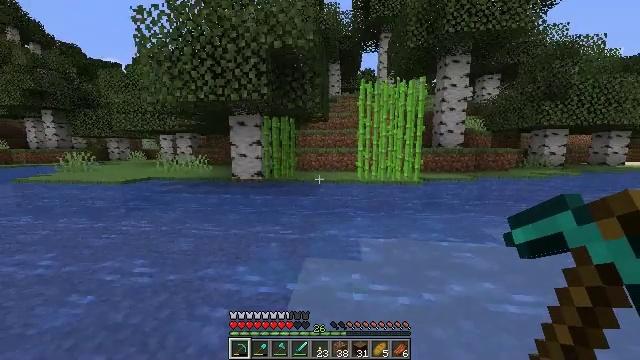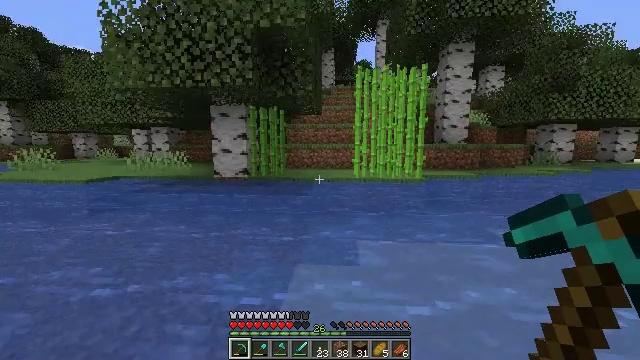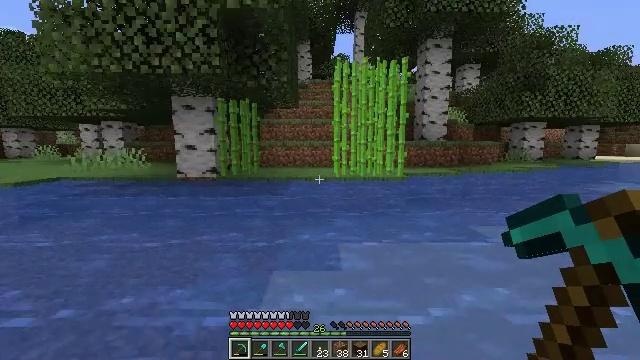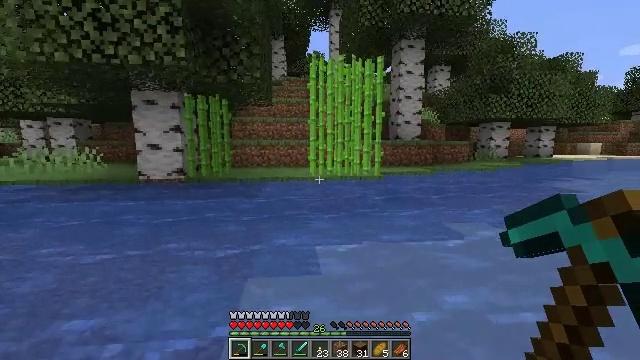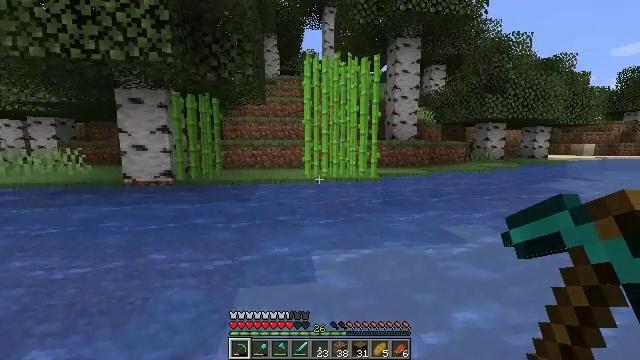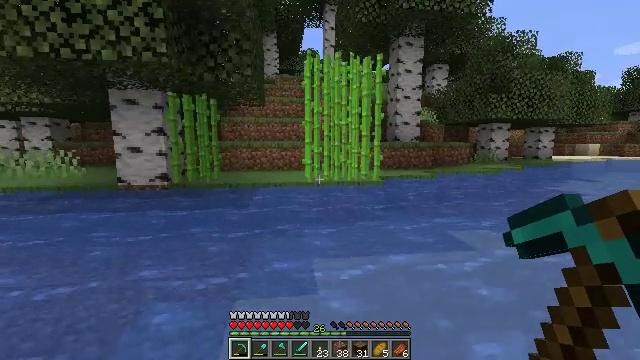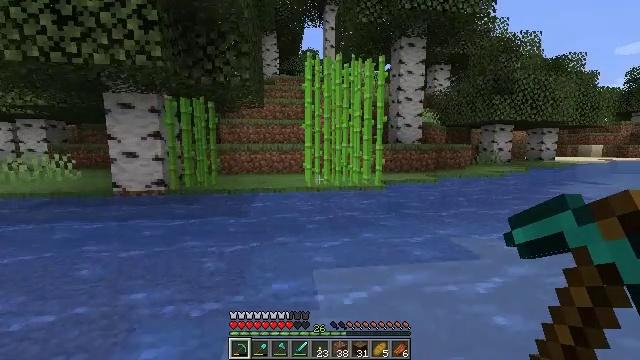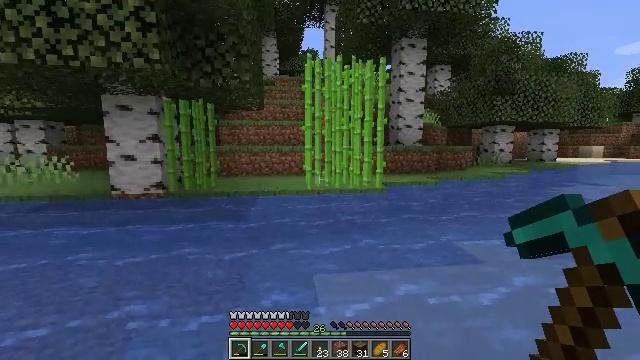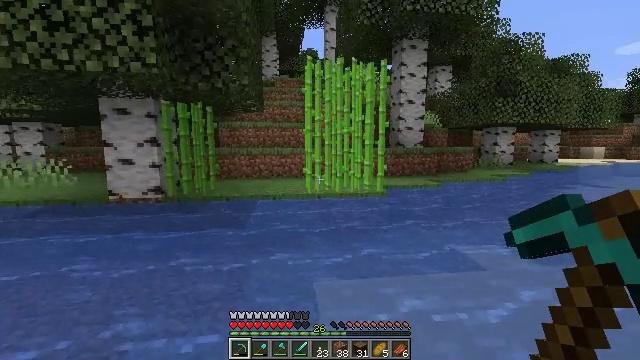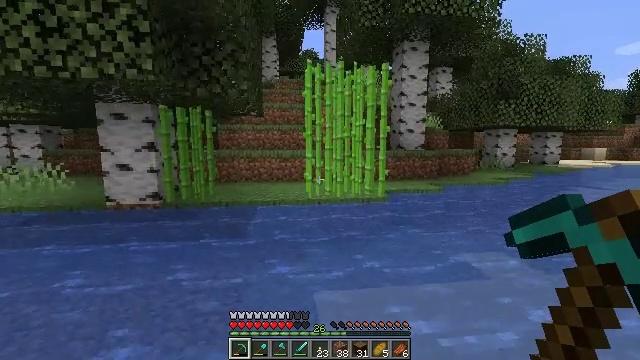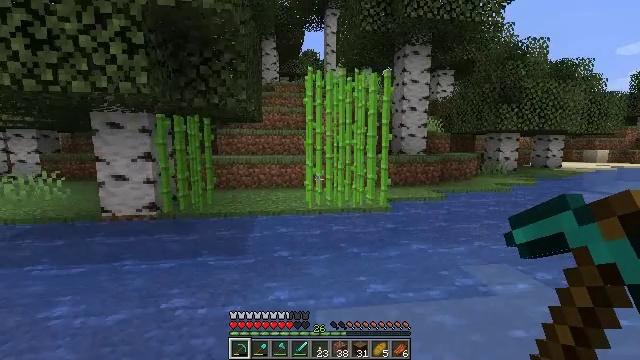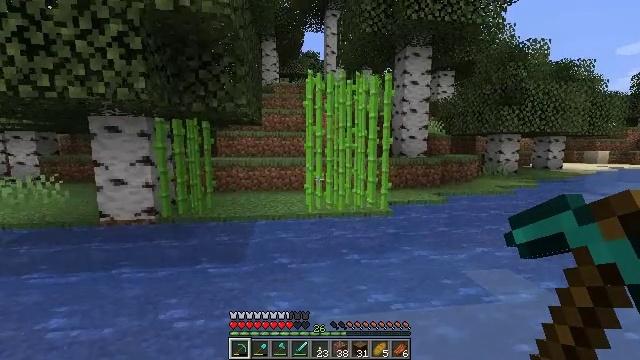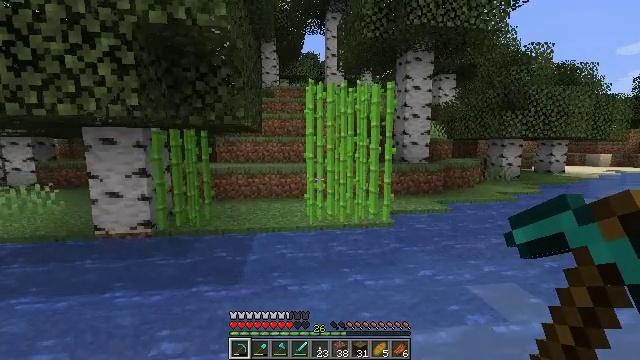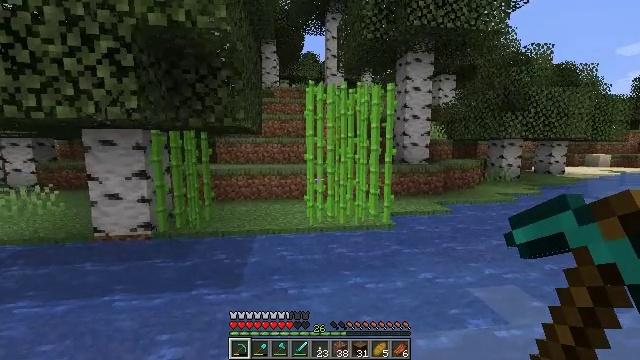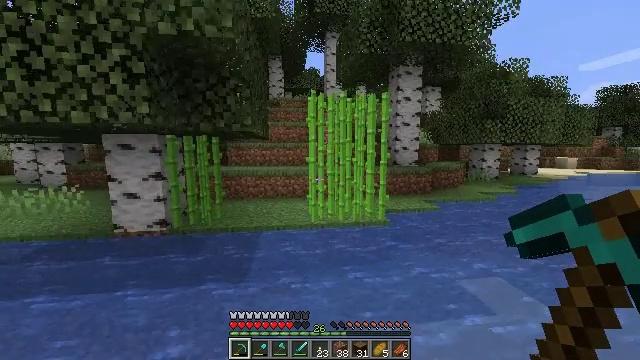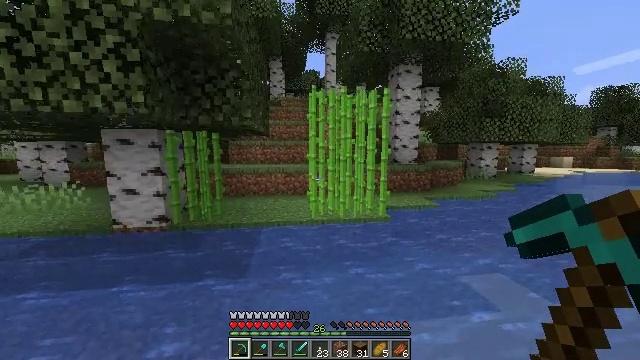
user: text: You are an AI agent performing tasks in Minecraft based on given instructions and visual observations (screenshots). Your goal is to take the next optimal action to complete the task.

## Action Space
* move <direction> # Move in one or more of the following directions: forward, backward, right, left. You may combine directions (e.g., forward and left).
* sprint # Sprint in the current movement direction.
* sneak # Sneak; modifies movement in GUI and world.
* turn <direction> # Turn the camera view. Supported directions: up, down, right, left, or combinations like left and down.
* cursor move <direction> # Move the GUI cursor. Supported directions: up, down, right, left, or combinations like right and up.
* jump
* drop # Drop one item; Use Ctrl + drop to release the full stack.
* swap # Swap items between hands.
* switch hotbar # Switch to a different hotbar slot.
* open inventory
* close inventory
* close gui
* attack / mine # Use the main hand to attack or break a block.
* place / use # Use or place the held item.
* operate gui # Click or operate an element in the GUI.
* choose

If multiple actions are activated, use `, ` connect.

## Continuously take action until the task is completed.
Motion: motion action
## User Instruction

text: Mine the sugar cane near rivers.
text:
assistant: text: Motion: move forward, sprint, turn right, jump
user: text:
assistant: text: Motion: move forward, sprint, turn right, jump
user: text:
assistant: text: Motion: move forward, sprint, turn right, jump
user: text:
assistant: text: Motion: move forward, sprint, turn right, jump
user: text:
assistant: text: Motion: move forward, sprint, jump
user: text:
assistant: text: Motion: move forward, sprint, jump
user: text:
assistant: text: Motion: move forward, sprint, jump
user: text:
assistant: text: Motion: move forward, sprint, jump
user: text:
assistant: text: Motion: move forward, sprint, jump
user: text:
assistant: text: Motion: move forward, sprint, jump
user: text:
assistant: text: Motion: move forward, sprint, jump
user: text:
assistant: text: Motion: move forward, sprint, jump
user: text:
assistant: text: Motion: move forward, sprint, jump
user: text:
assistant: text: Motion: move forward, jump
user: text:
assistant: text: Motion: move forward, jump
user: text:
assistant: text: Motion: move forward, jump
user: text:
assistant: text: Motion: move forward, jump
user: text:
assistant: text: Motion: move forward, jump
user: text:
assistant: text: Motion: move forward
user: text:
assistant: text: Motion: move forward
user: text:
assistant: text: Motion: move forward
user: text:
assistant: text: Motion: move forward
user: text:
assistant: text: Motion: move forward
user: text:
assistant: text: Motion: move forward, turn right and up, switch to hotbar 2
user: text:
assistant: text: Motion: move forward, turn right, switch to hotbar 2
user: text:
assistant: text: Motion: move forward, turn right, switch to hotbar 2
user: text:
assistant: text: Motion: move forward, turn right, switch to hotbar 2
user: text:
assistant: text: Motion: move forward, turn right
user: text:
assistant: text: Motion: move forward
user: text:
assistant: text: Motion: move forward